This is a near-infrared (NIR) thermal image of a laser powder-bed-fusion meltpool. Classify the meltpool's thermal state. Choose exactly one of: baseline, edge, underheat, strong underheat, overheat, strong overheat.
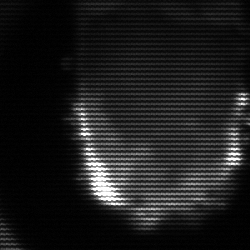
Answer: baseline